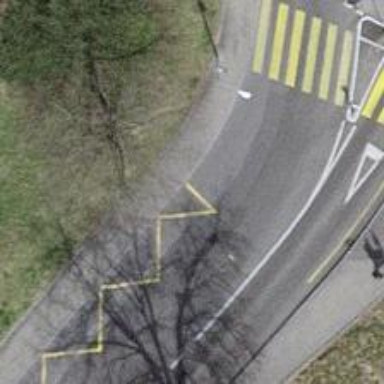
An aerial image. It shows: Asphalt sidewalk leading to platform for public transport.